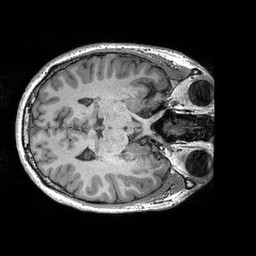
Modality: T1w
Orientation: axial
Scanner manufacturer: siemens
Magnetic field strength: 3 T
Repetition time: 2.3 s
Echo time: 0.00298 s